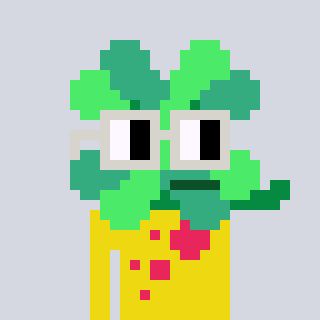
a pixel art character with square light gray glasses, a clover-shaped head and a yellow-colored body on a cool background